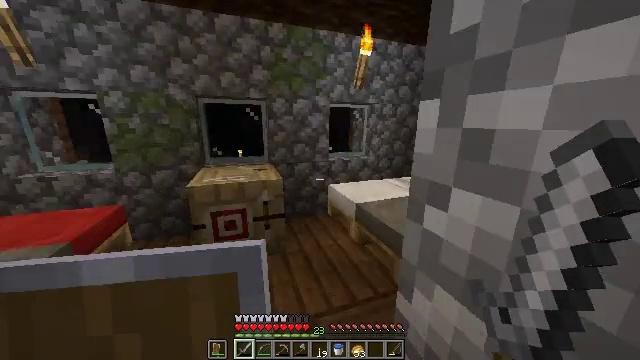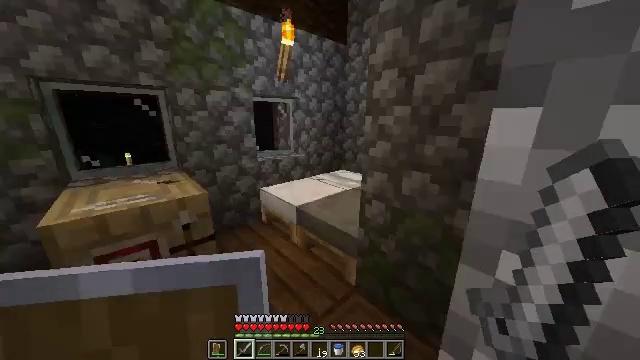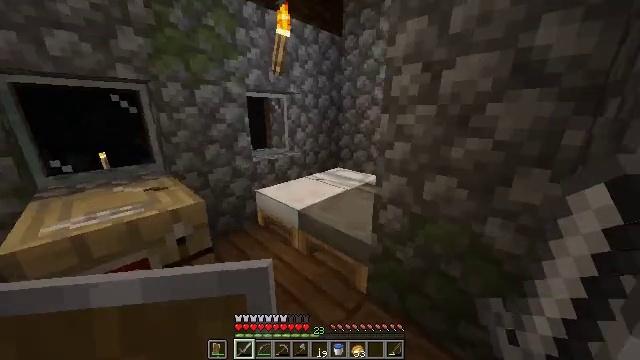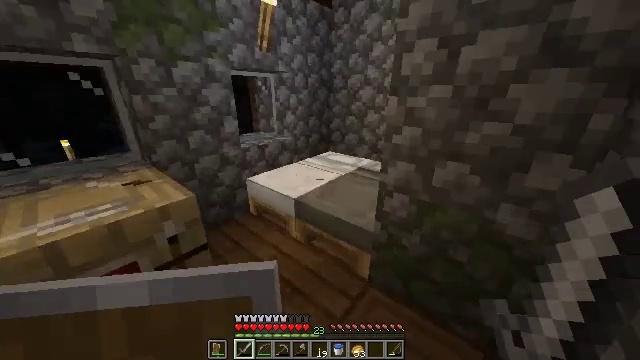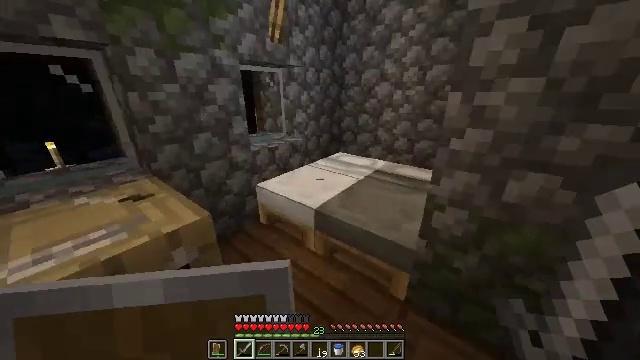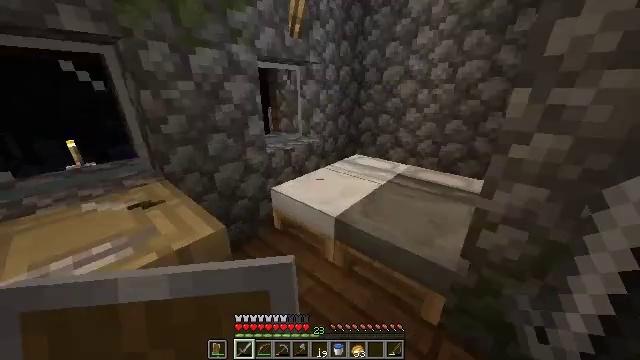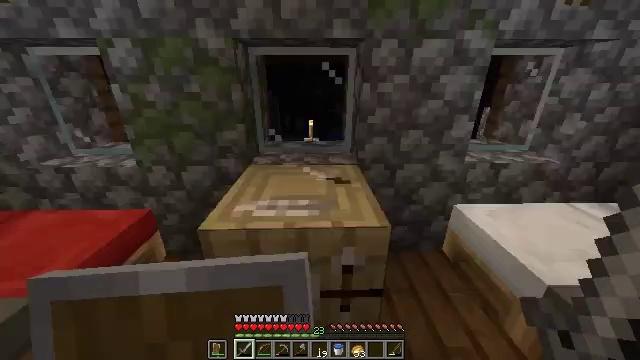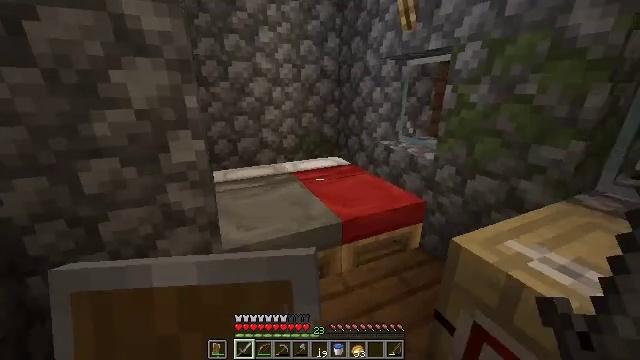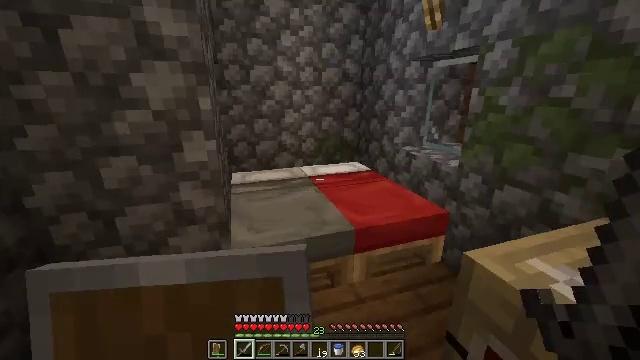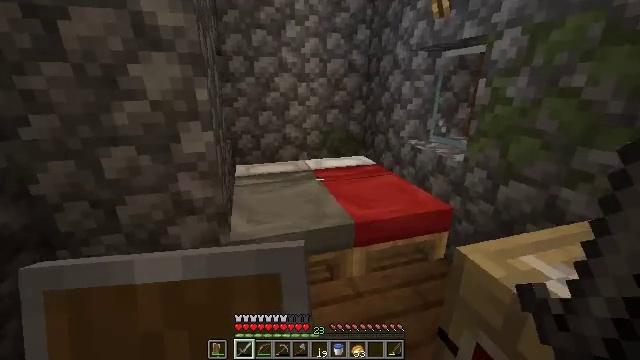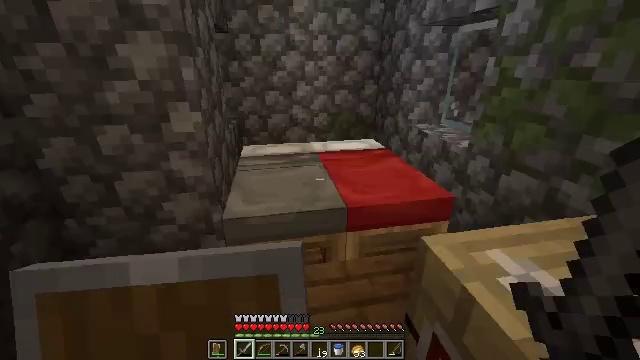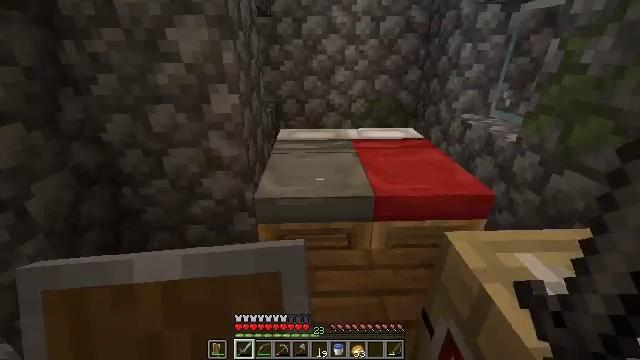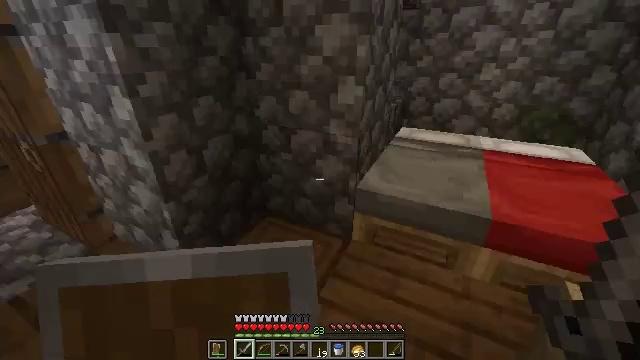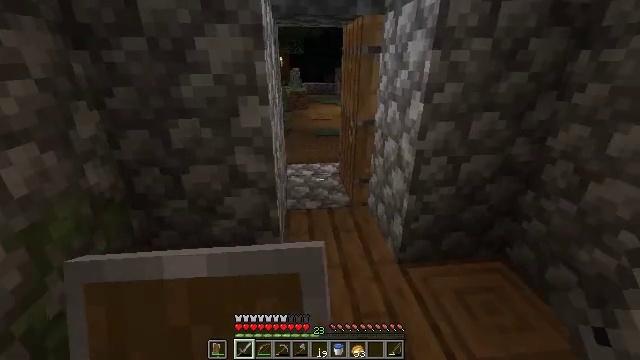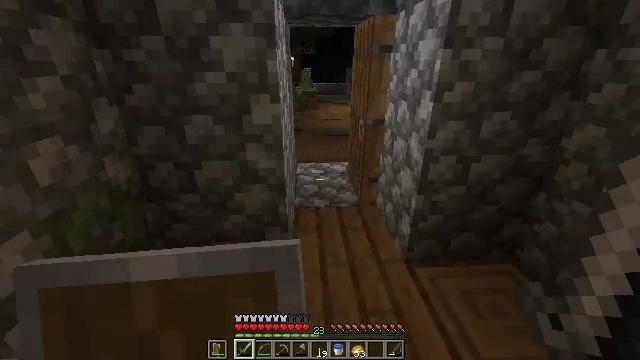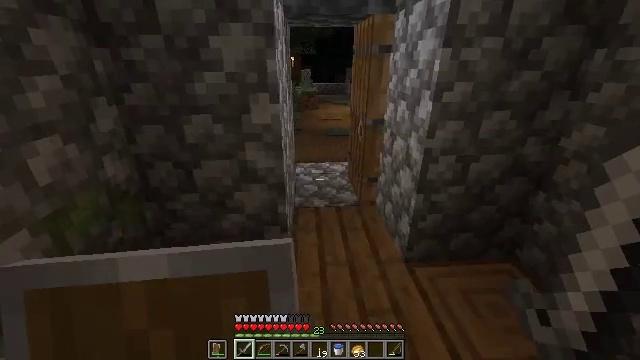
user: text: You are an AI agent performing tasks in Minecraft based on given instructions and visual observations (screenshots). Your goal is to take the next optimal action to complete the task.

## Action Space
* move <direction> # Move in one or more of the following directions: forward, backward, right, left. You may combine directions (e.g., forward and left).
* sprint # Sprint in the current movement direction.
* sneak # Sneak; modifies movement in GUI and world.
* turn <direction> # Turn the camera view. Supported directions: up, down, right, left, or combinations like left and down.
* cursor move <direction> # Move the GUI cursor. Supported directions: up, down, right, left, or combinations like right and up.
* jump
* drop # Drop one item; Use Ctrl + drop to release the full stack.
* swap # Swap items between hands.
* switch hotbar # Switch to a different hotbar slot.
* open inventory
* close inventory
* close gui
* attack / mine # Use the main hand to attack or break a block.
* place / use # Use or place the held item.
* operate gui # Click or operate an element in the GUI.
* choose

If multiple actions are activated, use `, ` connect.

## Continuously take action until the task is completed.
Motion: motion action
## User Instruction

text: Break the mature wheat plants.
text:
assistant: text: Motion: move forward and move left, turn right and down
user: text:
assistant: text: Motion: move forward and move left, turn right and down
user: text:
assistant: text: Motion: move forward and move left, turn right and down
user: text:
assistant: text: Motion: move forward, turn right
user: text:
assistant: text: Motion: turn left
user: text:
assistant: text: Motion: turn left
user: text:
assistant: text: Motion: turn left and up
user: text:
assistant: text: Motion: move right, turn left and up
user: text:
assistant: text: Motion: move right, turn left and down
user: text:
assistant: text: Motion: move right, turn left and down
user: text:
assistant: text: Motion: turn left and down
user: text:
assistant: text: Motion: turn left
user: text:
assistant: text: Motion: turn left and up
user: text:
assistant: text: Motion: turn left
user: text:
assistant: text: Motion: no_op
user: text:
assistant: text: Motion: turn right and up
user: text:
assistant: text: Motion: turn up
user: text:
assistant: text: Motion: turn right and up
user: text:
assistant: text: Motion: use / place
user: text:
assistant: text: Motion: use / place
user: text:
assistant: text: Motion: no_op
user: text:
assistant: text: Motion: no_op
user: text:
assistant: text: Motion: turn right and down
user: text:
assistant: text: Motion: turn right and down
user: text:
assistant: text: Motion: move forward
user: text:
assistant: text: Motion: move forward
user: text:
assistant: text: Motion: use / place
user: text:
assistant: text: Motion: use / place
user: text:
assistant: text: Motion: turn right
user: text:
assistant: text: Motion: use / place